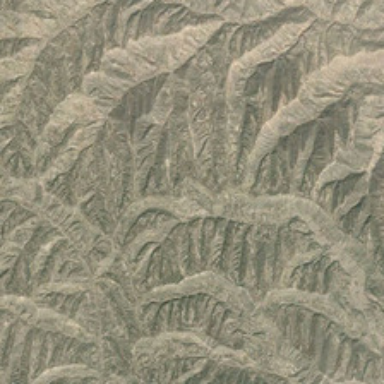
It is a large piece of yellow mountain .